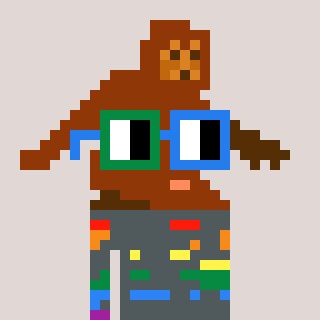
a pixel art character with square green and blue glasses, a bigfoot-shaped head and a slimegreen-colored body on a warm background